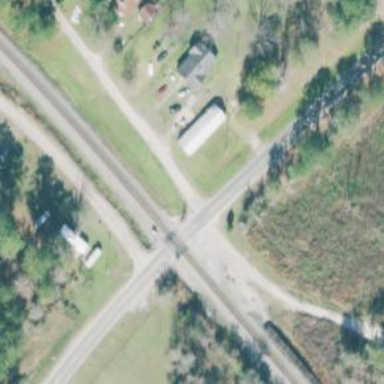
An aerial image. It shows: Level crossing with lights at the railway.